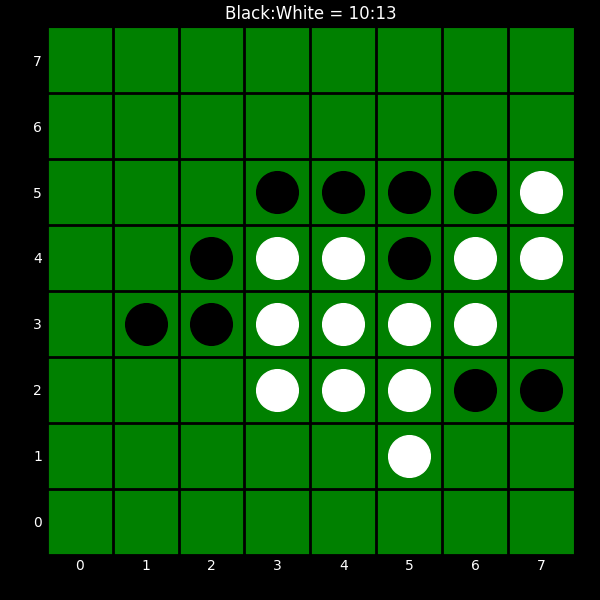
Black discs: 10
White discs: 13